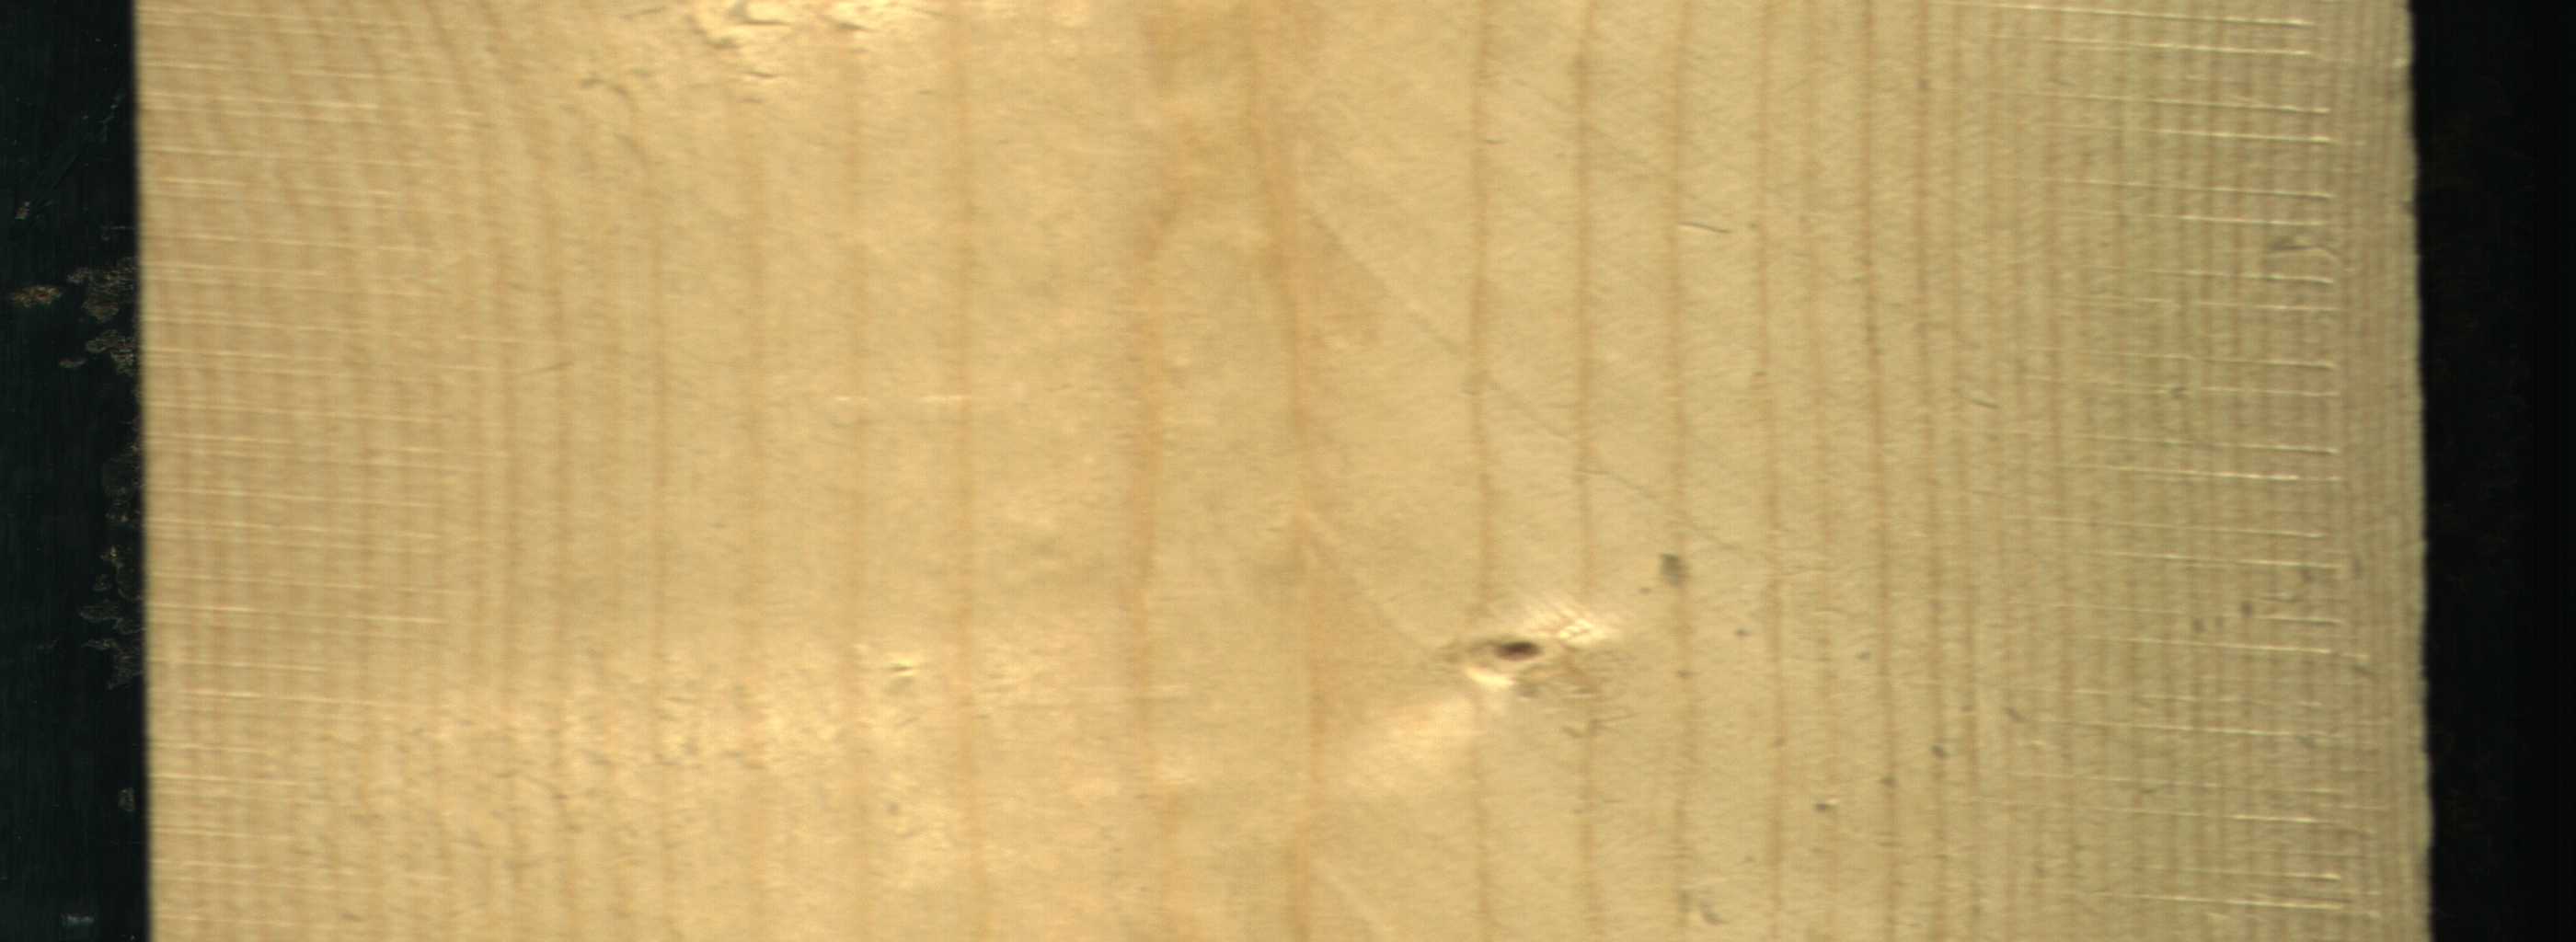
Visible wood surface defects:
Live_Knot